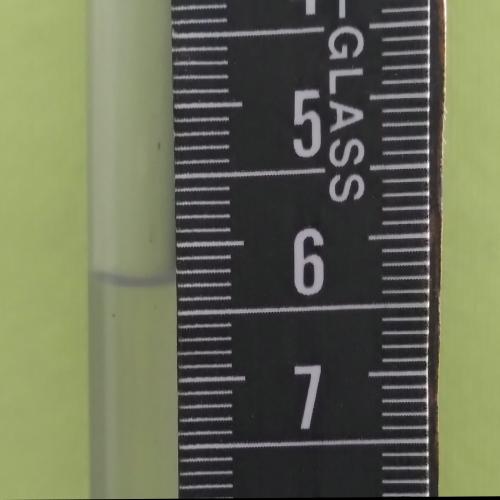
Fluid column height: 6.3 cm